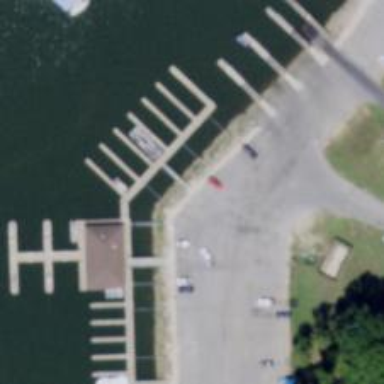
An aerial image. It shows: Man-made pier.